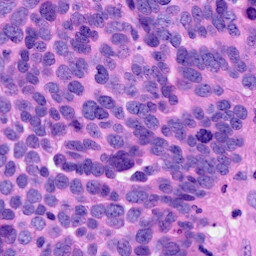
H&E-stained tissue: Ovarian